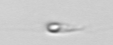
Label: flagellate_morphotype3